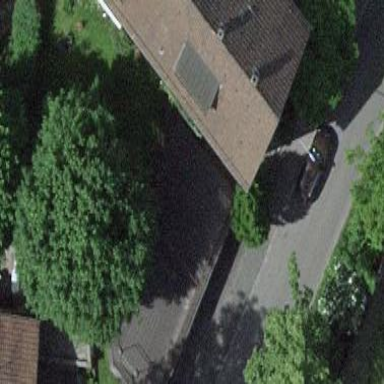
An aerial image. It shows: Group of garages.